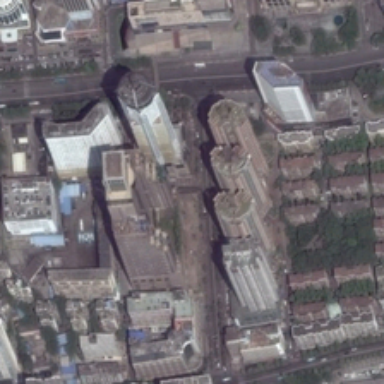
The commercial lying alongside with a residential is divided by a alley .